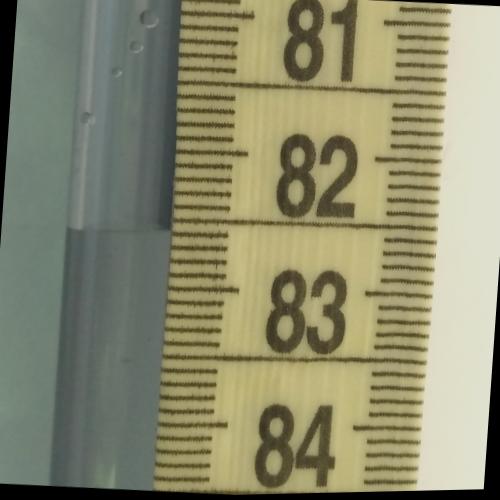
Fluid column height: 82.6 cm